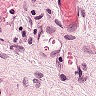
Metastatic tissue present: yes